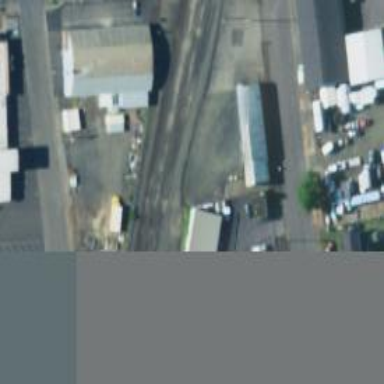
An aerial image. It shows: Railway siding for service.